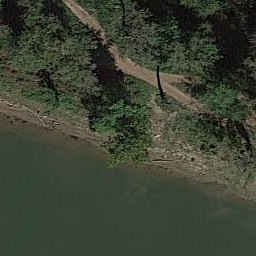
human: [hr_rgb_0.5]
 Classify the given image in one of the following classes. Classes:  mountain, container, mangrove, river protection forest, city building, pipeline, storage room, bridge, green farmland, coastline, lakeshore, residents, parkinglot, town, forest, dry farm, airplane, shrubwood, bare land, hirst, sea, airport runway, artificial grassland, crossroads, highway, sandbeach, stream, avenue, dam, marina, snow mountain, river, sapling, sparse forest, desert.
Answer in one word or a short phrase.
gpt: river protection forest